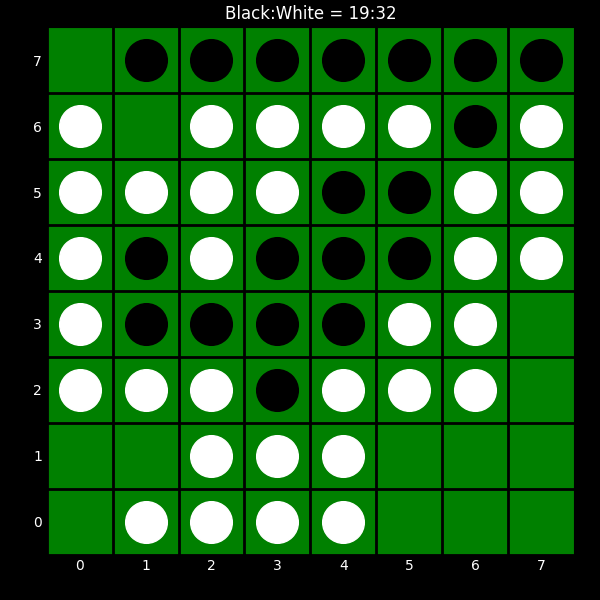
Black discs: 19
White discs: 32